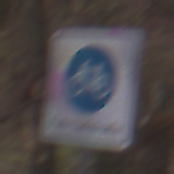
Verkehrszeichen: BeginnFahrradstrasse
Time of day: Midday
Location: Outdoor (Nature)
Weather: Overcast
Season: Autumn
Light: Natural